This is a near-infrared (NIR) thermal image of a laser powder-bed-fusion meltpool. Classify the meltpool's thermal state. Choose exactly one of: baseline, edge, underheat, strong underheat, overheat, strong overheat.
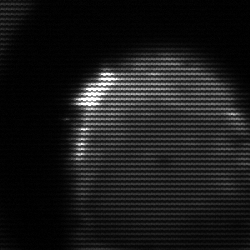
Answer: edge